Question: I would like to create some kind of menu with 3 buttons at the bottom of my screen. How should i approach this, with 3 buttons next to each other that have some transparent space at the top?
Any better way?

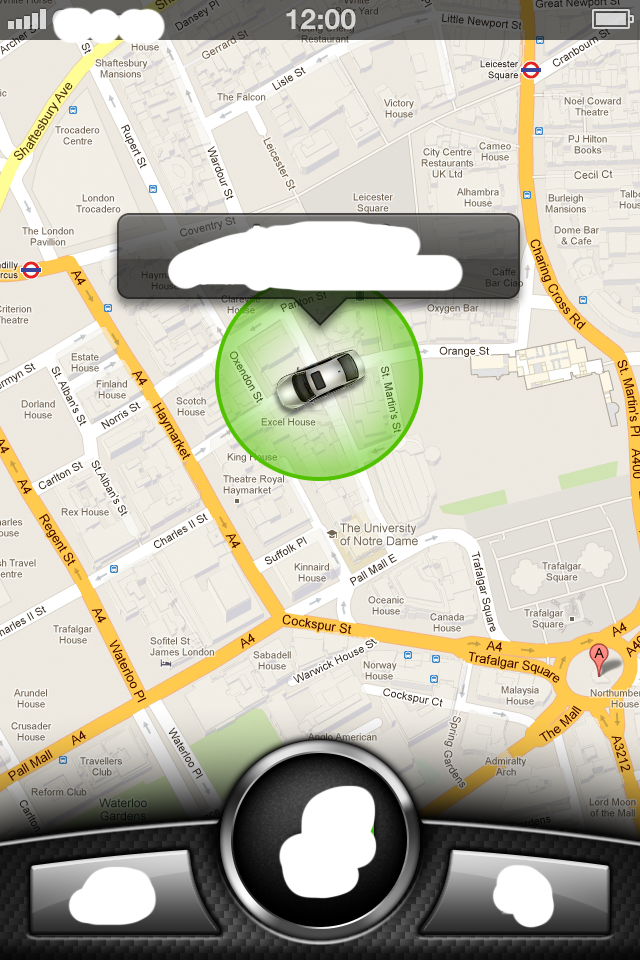
Answer: Follow below 4 steps
1) Need to get 4 image for this (3 button image and 1 background image with pattern and transparent gradient)
2) Create 'UIView'
3) set 'UIView' with background image (pattern and transparent gradient)
4) add three button to subview of 'UIView'.
you can do this on IB or you can create custom 'UIView'